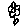
Label: flower